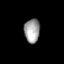
Tissue: prostate
Cell type: B cells
Senescence score: 0.3075
Nuclear area (px): 366
Mean DAPI intensity: 159.276